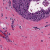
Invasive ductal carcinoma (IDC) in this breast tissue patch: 0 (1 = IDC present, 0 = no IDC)